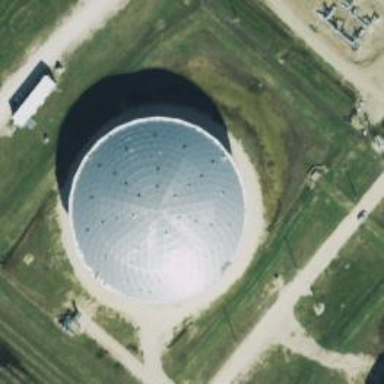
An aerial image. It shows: Building with storage tank.